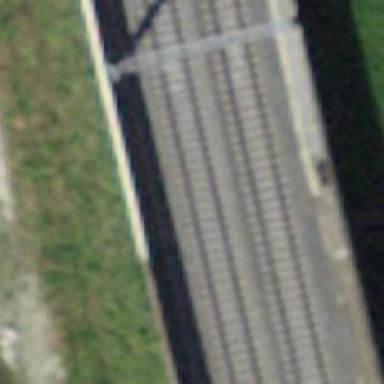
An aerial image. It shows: Railway switch.